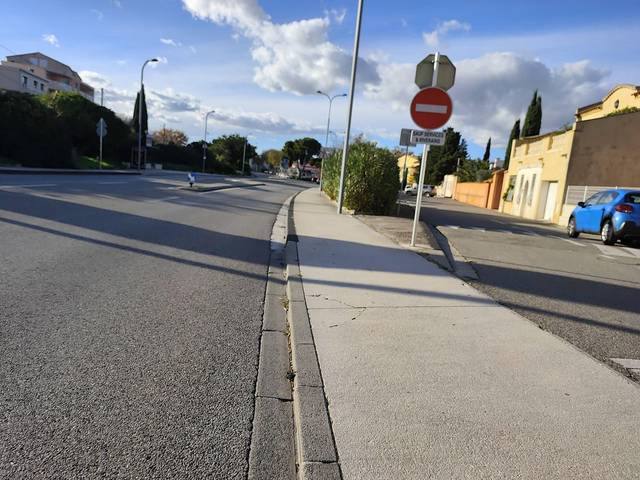
Region: France
Coordinates: 43.399, 5.064